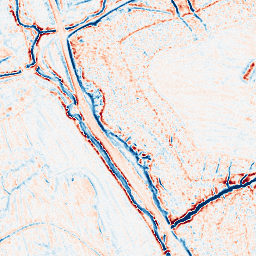
Category: edge_preserving
Decomposition family: bilateral
Decomposition parameters: d: 9
sigma_color: 50
sigma_space: 100
Upsampling method: bicubic_16x
Upsampling parameters: scale: 16
Upsampling scale: 16